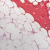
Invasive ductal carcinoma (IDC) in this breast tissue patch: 0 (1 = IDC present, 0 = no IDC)